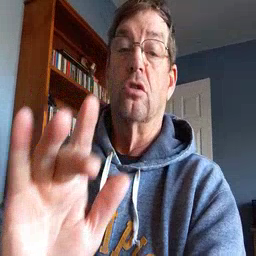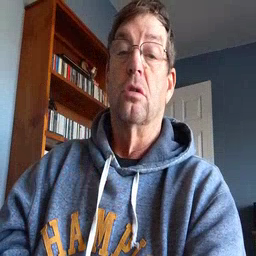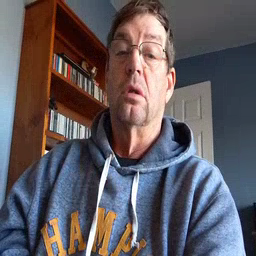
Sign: touch